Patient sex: M
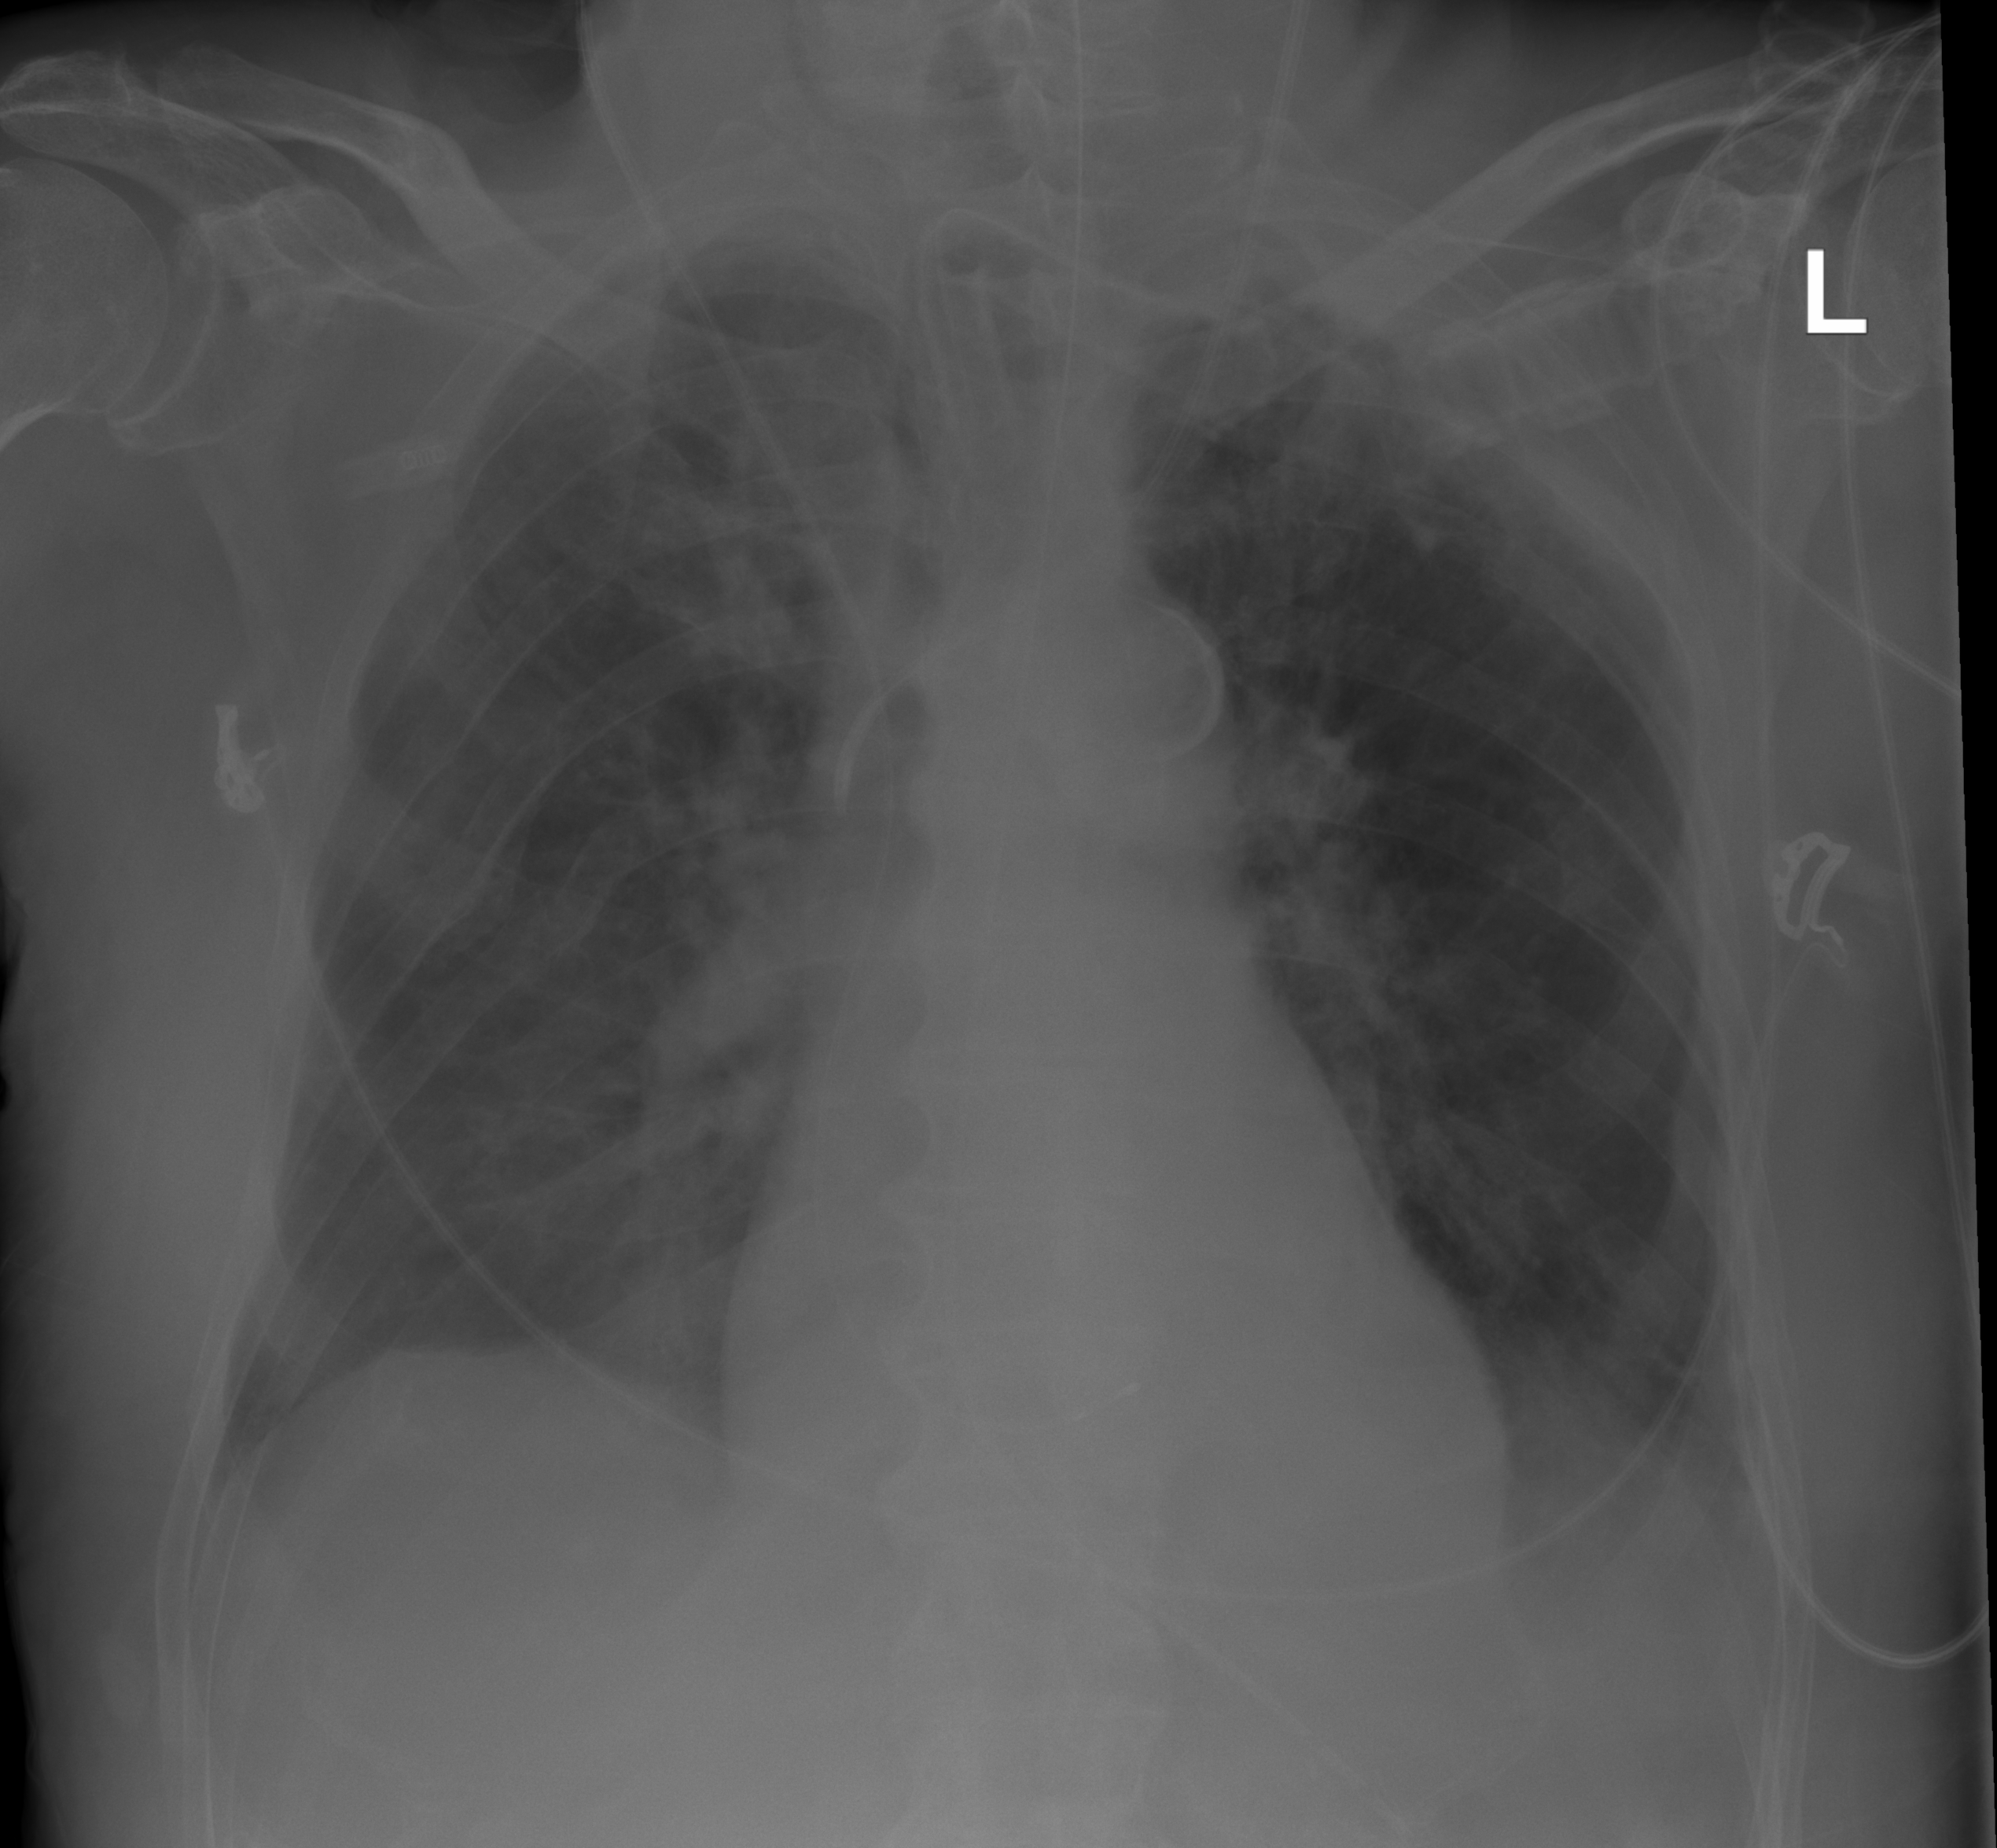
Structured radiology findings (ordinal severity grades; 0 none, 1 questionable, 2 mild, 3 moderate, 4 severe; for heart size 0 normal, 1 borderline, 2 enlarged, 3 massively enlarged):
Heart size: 0
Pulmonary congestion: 2
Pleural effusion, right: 0
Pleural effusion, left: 0
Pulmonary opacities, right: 0
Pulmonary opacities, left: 0
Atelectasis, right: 0
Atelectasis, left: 0